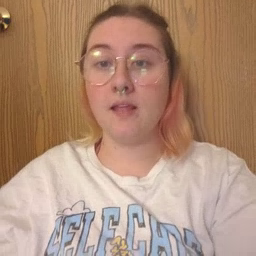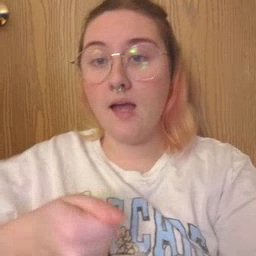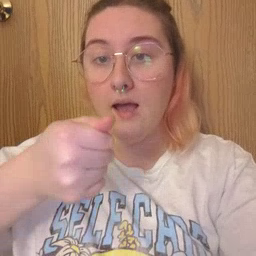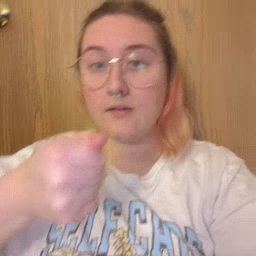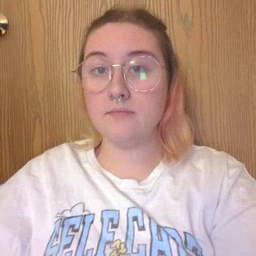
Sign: hide